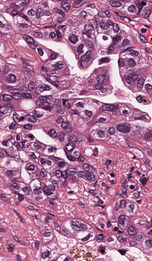
Tumor epithelial tissue: yes
Tumor-associated stroma tissue: yes
Normal tissue: no